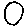
Label: circle